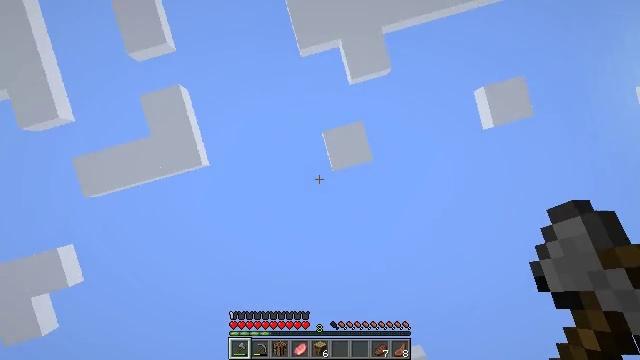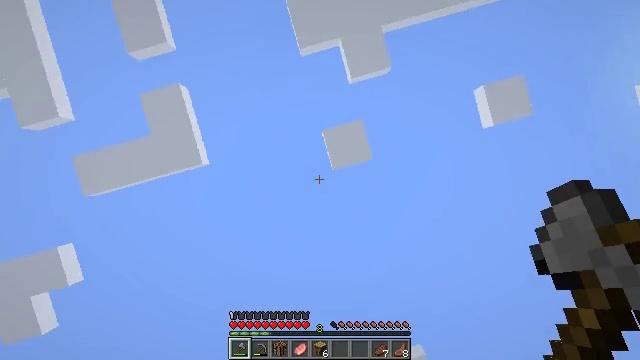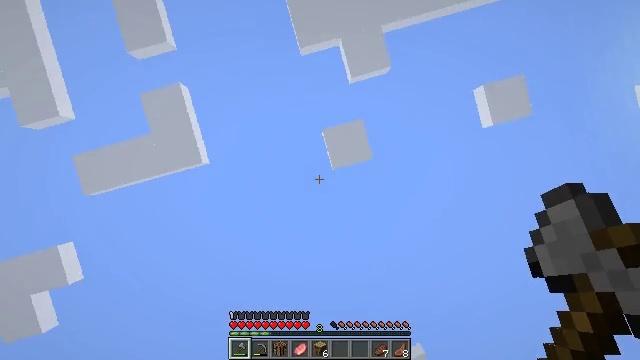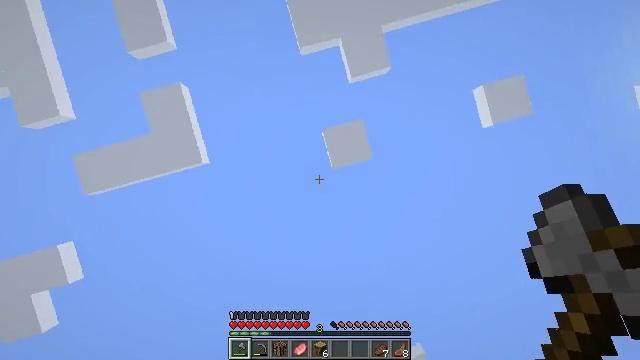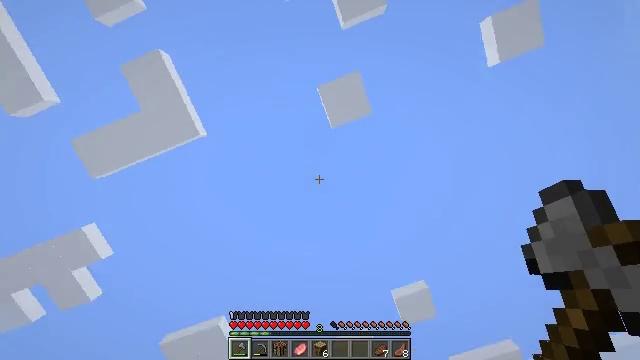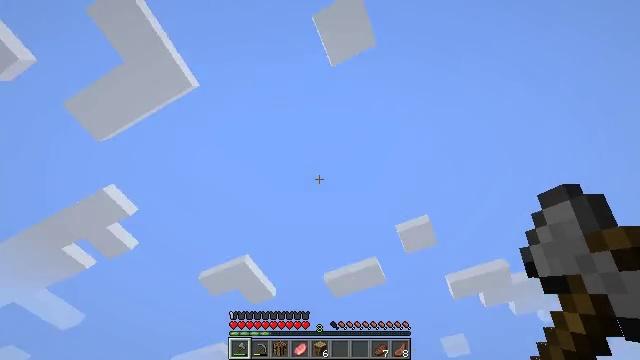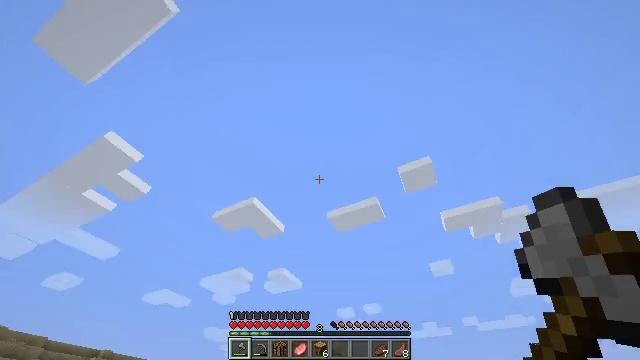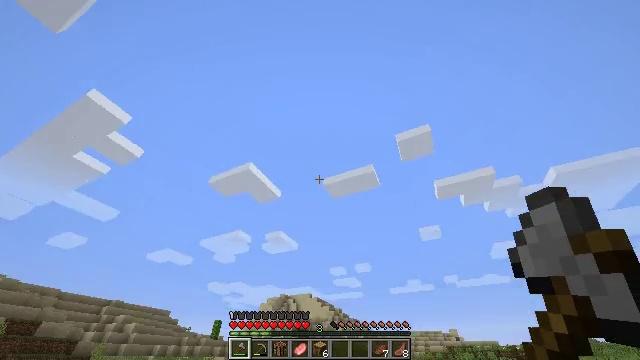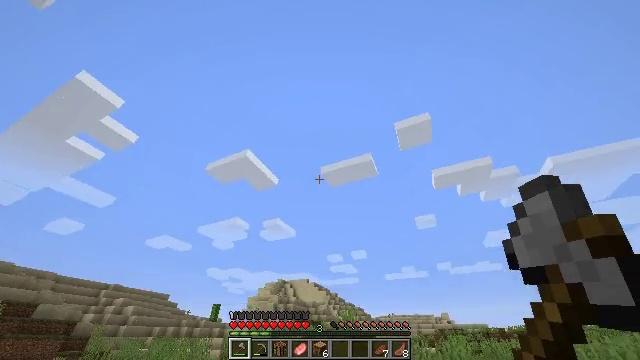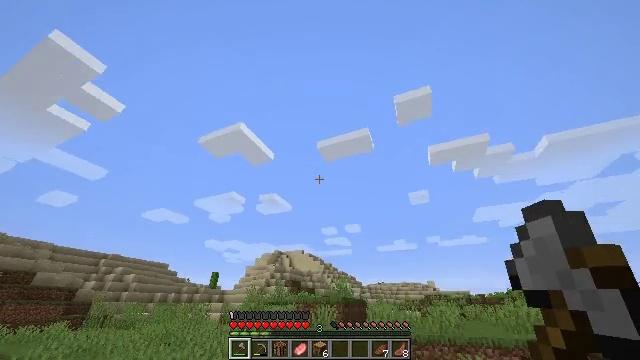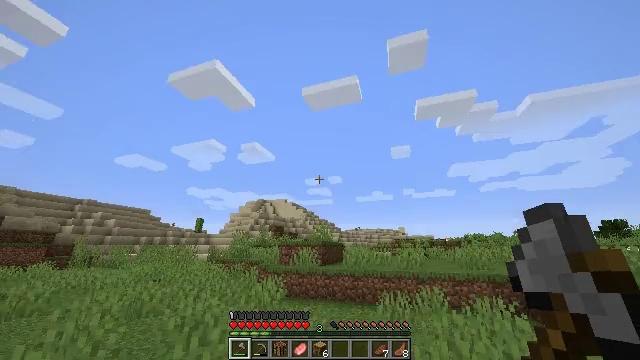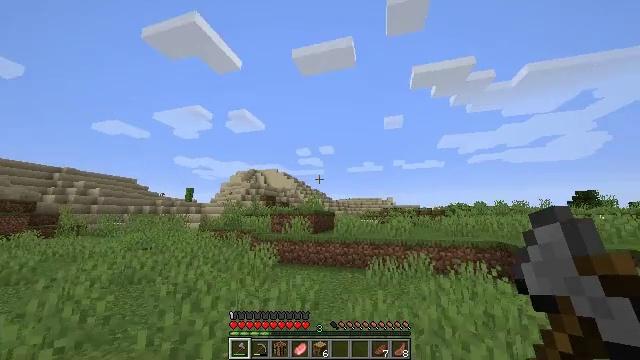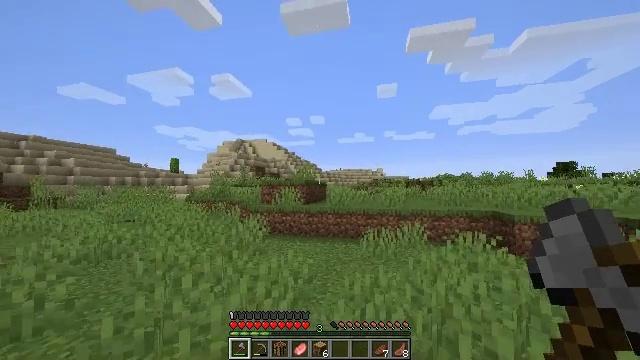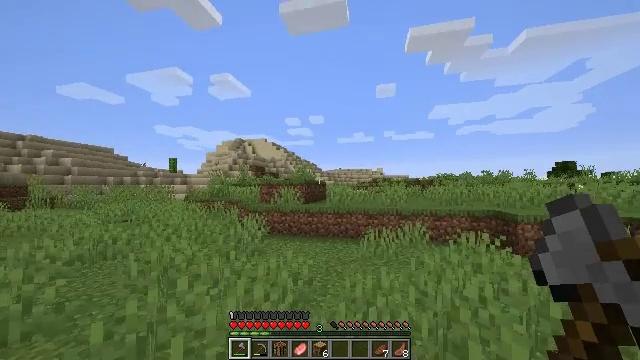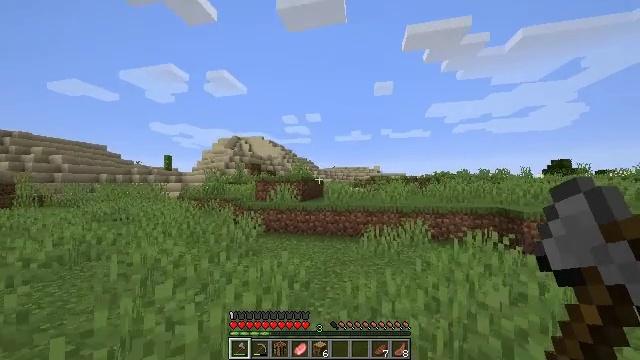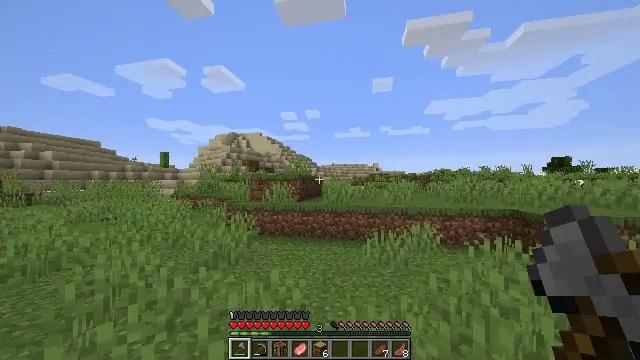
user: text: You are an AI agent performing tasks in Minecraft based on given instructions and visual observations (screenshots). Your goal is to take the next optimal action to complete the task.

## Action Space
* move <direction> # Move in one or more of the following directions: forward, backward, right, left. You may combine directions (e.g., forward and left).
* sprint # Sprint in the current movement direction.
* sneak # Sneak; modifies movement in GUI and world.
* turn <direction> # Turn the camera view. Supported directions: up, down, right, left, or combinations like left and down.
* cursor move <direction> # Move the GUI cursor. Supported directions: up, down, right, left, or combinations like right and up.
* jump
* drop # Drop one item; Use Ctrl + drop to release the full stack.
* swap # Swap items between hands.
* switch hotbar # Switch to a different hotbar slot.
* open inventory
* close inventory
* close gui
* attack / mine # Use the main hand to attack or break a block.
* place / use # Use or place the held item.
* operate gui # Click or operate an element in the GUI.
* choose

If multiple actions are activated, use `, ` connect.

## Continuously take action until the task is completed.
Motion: motion action
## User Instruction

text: Collect sand to make glass.
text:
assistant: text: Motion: move forward
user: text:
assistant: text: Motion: move forward
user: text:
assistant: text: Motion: move forward
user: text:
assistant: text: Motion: move forward, turn left and down
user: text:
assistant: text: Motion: move forward, turn left and down
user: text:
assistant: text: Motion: move forward, turn left and down
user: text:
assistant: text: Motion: move forward, turn right and down
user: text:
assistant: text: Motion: move forward, turn down
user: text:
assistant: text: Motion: move forward, turn right and down
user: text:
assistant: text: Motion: move forward, turn right and down
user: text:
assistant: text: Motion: move forward, turn right and down
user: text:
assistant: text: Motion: move forward, turn right and down
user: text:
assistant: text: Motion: move forward
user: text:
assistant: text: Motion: move forward
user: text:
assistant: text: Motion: move forward
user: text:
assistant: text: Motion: move forward
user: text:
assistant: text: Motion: move forward
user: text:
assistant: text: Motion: move forward
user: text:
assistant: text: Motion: move forward
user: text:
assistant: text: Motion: move forward
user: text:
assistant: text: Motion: move forward
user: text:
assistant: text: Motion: move forward
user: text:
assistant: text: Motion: move forward
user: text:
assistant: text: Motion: move forward
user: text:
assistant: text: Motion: move forward
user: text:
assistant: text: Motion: move forward, turn down
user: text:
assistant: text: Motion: move forward, turn down
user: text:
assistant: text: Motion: move forward, turn down
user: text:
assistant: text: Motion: move forward
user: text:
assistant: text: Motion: move forward